Interaction volume radius: 5 \u00c5
Interaction volume height: 20 \u00c5
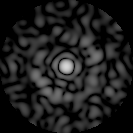
Disorder parameter: 0.8298